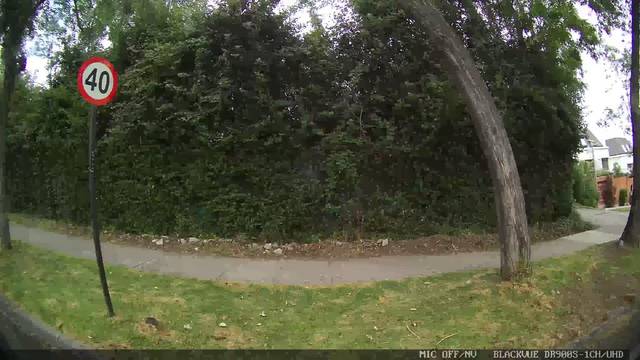
Region: Chile
Coordinates: -33.453, -70.526